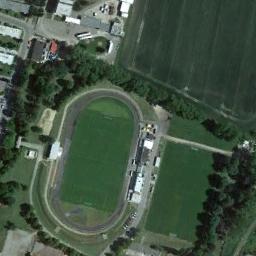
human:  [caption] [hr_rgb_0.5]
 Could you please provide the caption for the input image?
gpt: There are many trees near the ground track field .

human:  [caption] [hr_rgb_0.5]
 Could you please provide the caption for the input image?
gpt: The track and field is built on the lawn, Next to the building and surrounded by vegetation .

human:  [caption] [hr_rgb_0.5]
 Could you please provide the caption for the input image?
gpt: The ground track field is surrounded by some trees and two lawns are next to the ground track field .

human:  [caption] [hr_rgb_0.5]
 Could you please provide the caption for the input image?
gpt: There is a small track in the upper left corner .

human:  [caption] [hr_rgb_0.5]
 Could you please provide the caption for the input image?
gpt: There are green trees and lawns around the ground track field with a black track .